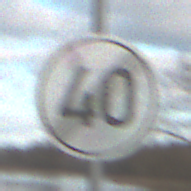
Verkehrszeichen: EndeGeschwindigkeit40
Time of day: SunriseSunset
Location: Outdoor (RoadRail)
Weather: PartlyCloudy
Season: NotSpecified
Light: Natural